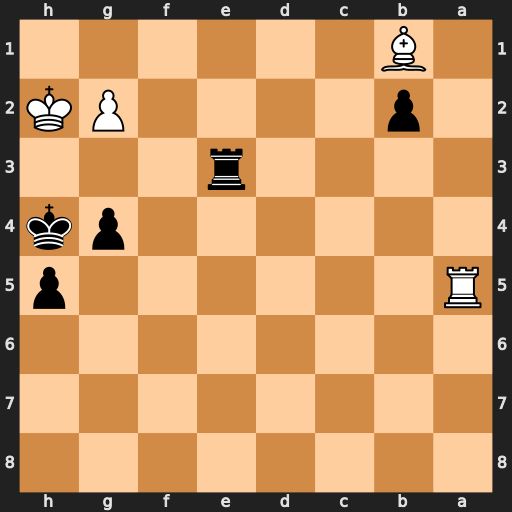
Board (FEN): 8/8/8/R6p/6pk/4r3/1p4PK/1B6
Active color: b
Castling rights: -
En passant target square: -
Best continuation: g3+ Kg1 Re1#